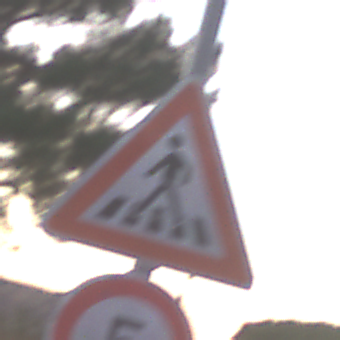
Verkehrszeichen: FussgaengerueberwegRechts
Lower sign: Geschwindigkeit5
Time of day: SunriseSunset
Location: Outdoor (Suburban)
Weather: PartlyCloudy
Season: NotSpecified
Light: Natural